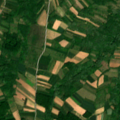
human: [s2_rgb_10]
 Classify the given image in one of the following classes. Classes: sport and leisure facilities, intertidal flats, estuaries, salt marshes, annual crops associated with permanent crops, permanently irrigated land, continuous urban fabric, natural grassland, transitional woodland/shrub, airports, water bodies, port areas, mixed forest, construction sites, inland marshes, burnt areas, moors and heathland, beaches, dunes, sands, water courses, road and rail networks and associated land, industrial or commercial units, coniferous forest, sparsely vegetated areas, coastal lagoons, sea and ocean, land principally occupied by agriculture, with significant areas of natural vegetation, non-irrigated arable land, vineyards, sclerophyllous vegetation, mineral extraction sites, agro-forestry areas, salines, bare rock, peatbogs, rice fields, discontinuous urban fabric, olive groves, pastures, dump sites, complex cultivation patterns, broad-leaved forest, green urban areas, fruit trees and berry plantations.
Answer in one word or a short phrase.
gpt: non-irrigated arable land, complex cultivation patterns, land principally occupied by agriculture, with significant areas of natural vegetation, broad-leaved forest